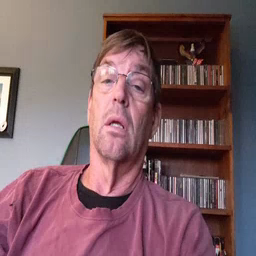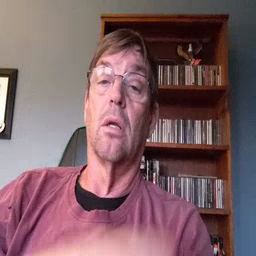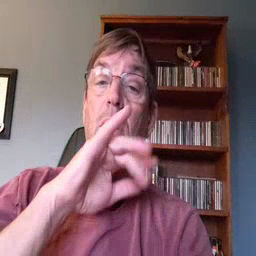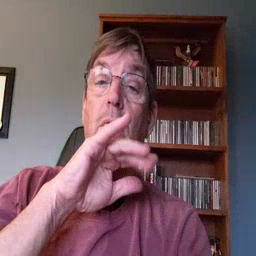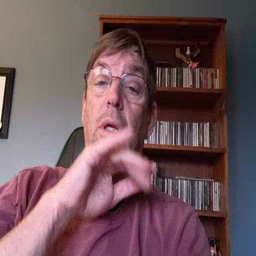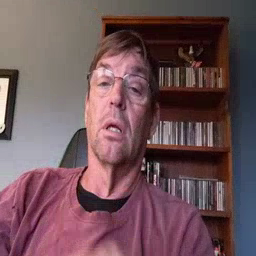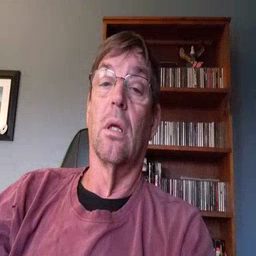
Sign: dirty